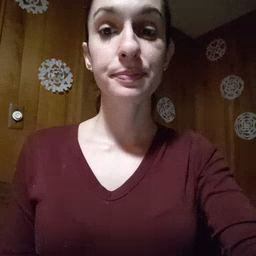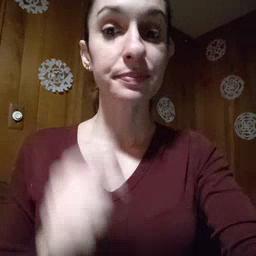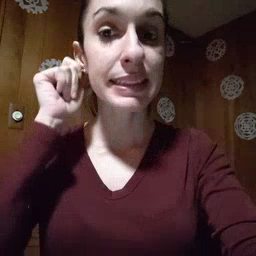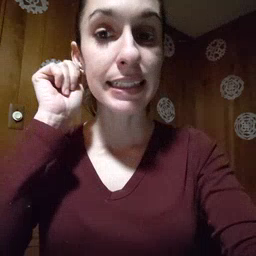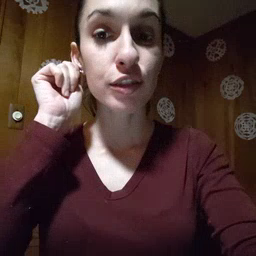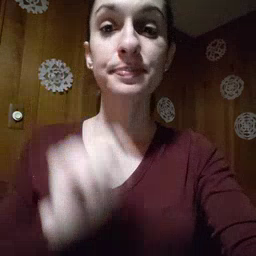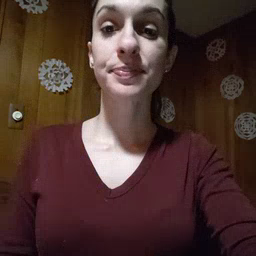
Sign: ear